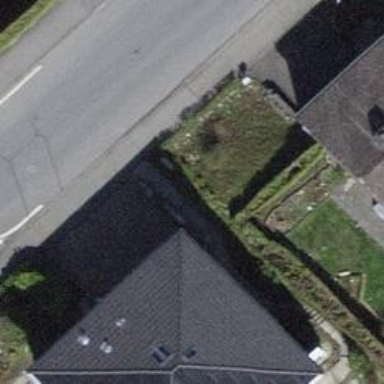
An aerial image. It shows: Hedge acting as barrier.